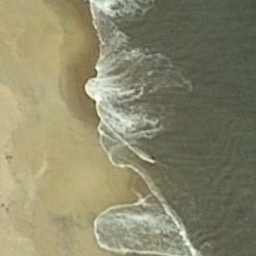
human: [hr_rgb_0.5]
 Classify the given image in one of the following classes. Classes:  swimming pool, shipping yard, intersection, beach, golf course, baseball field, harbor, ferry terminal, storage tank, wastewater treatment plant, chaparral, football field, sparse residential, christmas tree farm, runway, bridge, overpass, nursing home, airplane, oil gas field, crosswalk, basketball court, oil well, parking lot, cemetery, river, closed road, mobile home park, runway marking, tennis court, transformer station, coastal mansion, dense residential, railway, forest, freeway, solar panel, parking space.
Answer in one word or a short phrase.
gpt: beach